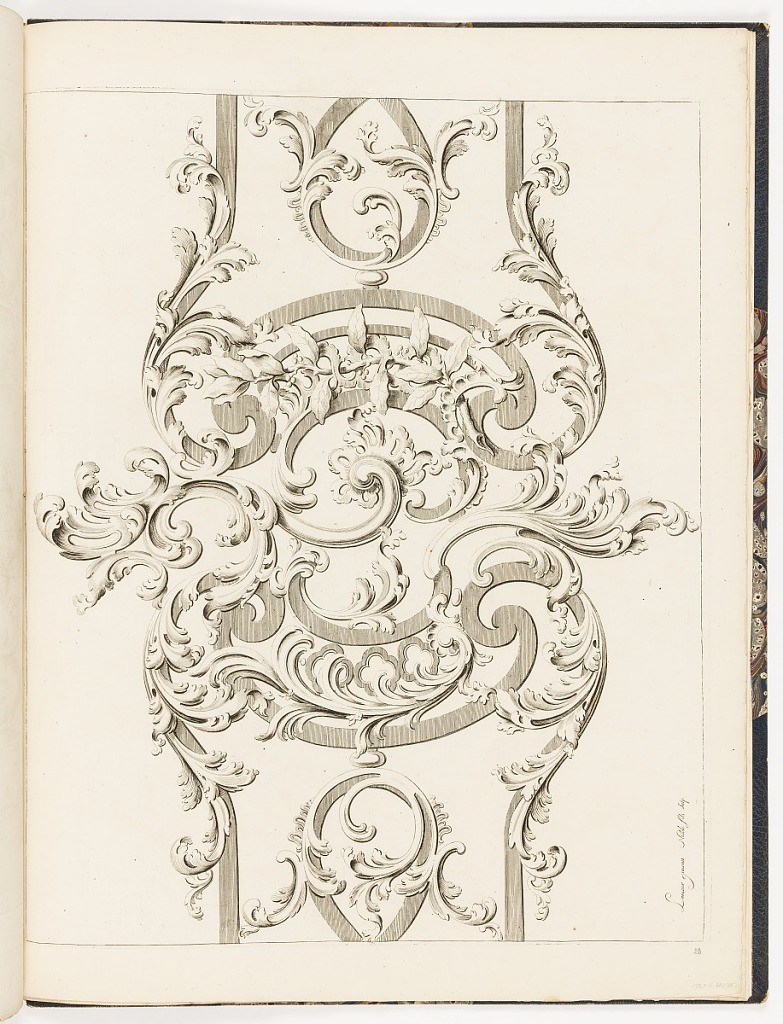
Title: Design for Decorative Ironwork
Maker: Jean Lamour, French, 1698–1771
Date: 1759–68
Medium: Etching and engraving on laid paper
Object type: Print
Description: A design for decorative ironwork, ornamented with rococo motifs, acanthus leaves, foliage, c-scrolls, and vine leaves. The plate is signed.